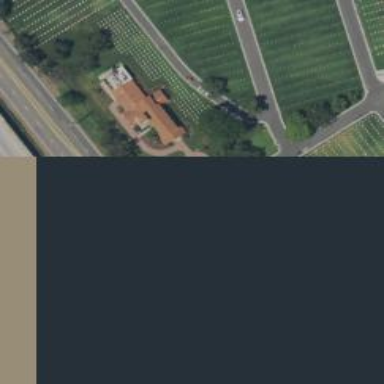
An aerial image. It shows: Historic memorial.